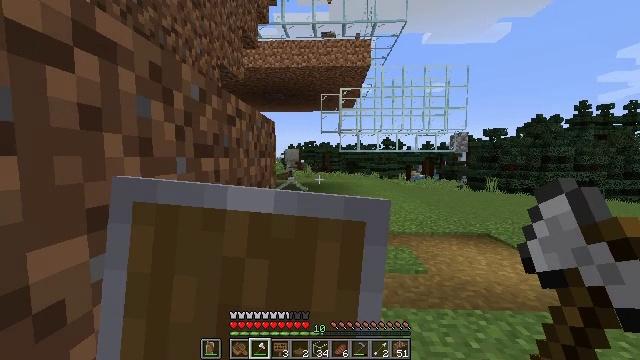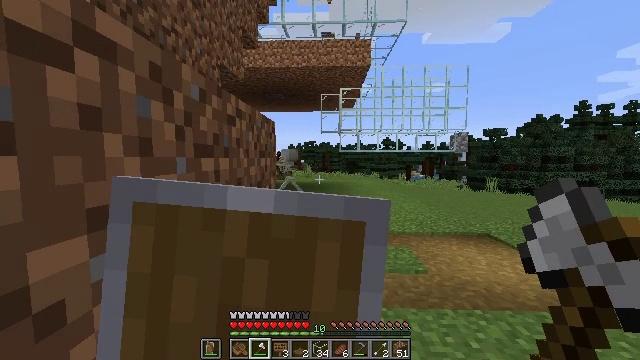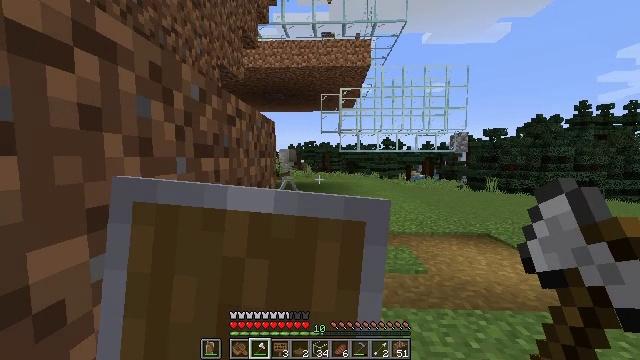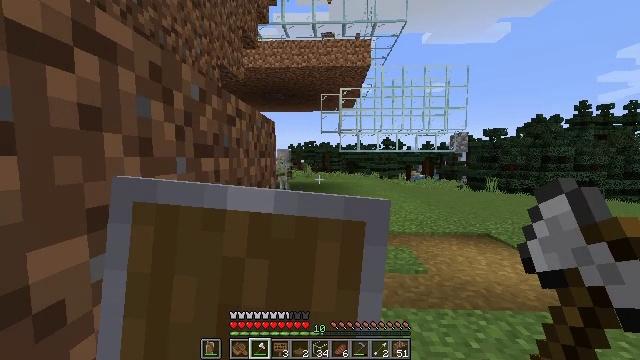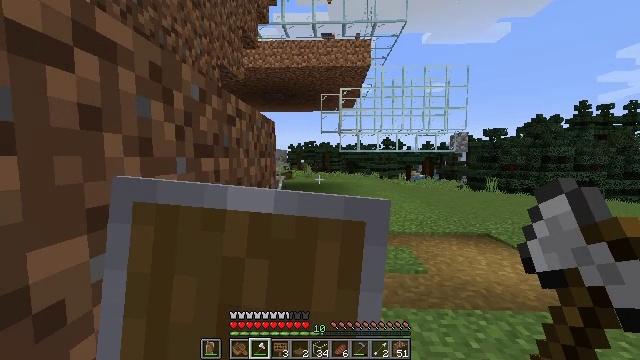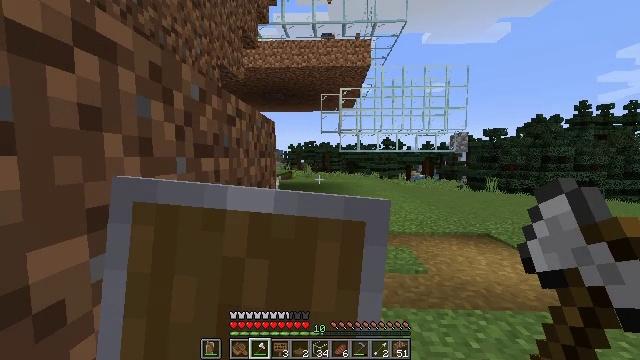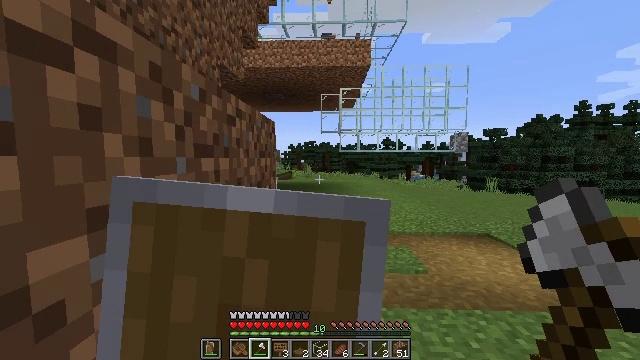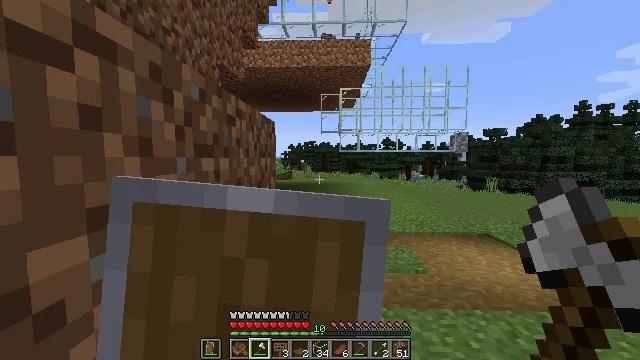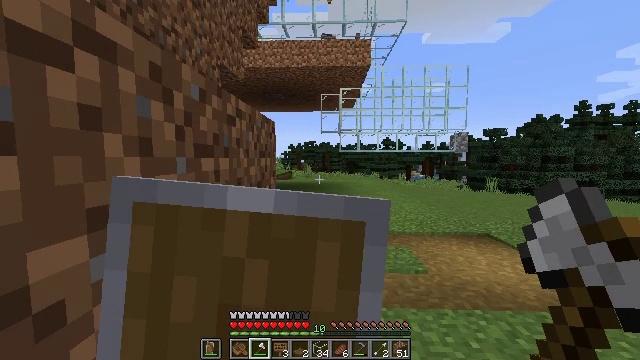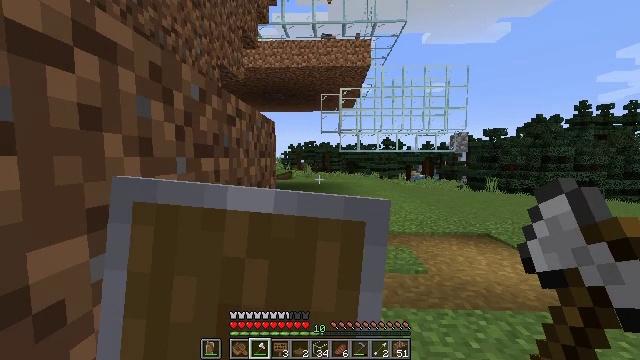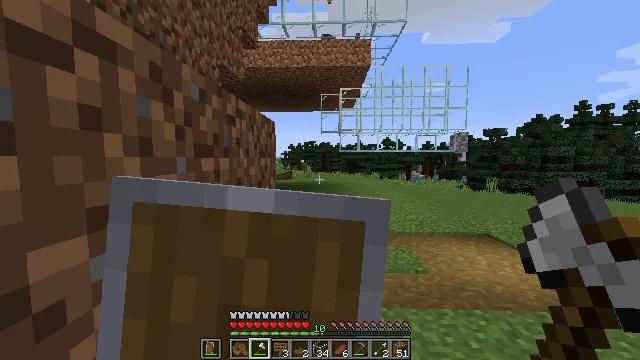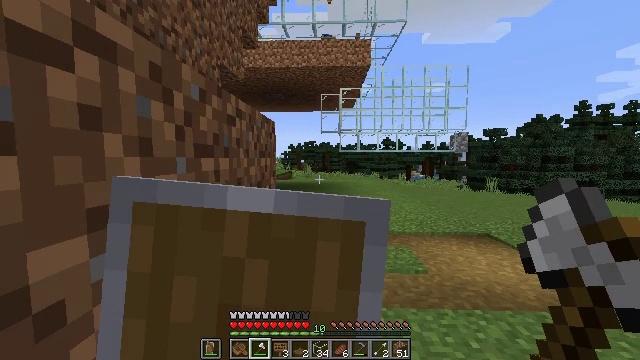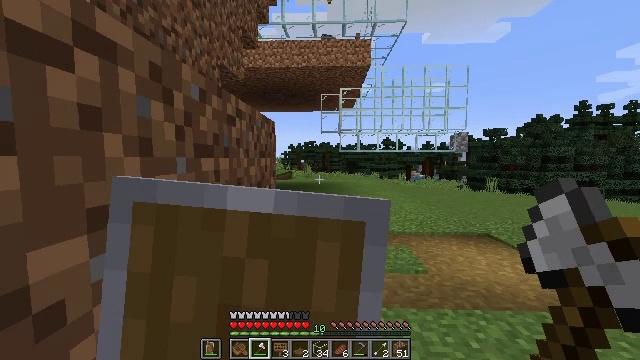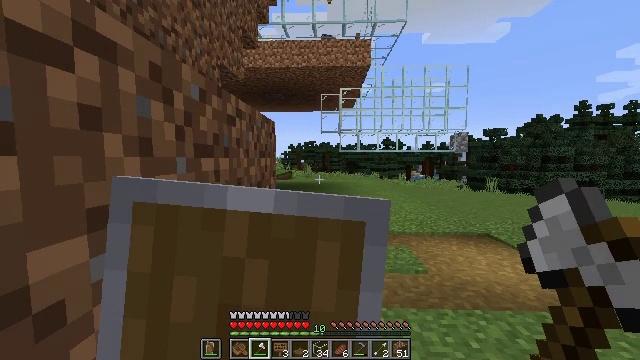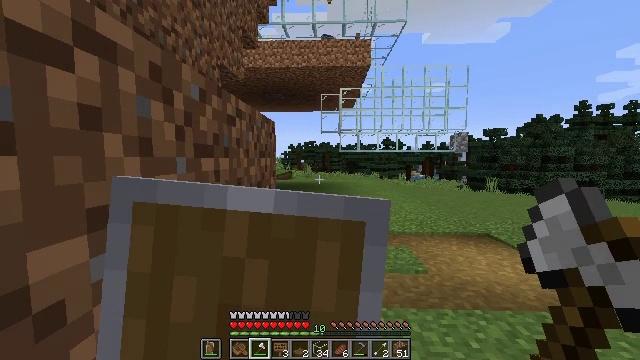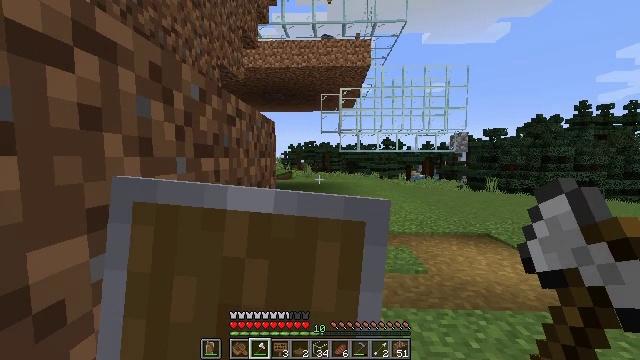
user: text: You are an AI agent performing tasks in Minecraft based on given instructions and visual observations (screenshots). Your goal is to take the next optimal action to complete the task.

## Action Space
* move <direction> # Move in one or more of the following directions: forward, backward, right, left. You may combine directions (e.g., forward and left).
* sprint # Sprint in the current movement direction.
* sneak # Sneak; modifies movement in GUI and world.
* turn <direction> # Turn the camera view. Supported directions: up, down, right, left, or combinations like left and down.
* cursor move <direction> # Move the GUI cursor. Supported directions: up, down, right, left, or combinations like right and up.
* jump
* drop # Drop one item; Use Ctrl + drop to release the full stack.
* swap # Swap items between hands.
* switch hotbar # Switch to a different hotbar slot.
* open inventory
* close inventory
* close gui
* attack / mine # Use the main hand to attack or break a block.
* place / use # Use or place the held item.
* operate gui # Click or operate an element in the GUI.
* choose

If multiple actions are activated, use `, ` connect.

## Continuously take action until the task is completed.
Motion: motion action
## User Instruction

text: Attack the ground to gather dirt.
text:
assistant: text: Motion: use / place
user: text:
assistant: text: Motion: use / place
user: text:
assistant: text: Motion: use / place
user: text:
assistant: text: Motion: use / place
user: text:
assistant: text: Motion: use / place
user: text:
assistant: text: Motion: use / place
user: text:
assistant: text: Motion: use / place
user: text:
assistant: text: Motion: use / place
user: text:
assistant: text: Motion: use / place
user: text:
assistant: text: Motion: use / place
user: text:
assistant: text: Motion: use / place
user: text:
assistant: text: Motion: use / place
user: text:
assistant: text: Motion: use / place
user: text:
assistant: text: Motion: use / place
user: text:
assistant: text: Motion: use / place
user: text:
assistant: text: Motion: use / place
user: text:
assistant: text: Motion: use / place
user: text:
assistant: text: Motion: use / place
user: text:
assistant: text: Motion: use / place
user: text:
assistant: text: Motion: use / place
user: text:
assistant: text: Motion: use / place
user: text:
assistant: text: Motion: use / place
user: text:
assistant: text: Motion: use / place
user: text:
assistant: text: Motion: use / place
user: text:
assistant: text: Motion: use / place
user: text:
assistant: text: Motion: use / place
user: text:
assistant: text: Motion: use / place
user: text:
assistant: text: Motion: use / place
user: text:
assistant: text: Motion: use / place
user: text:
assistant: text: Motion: use / place